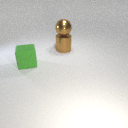
large brown metal sphere above large brown metal cylinder